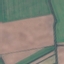
Label: AnnualCrop